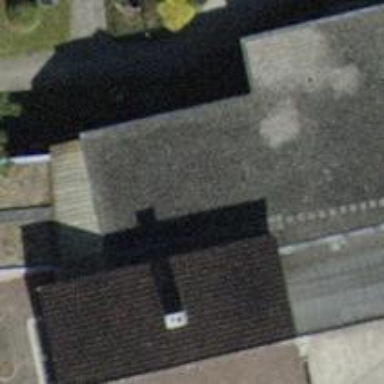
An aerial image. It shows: Building with tiled roof.